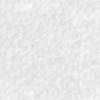
Label: no_change